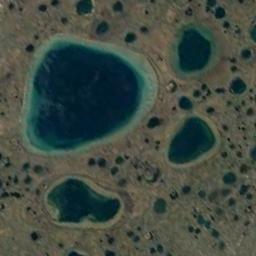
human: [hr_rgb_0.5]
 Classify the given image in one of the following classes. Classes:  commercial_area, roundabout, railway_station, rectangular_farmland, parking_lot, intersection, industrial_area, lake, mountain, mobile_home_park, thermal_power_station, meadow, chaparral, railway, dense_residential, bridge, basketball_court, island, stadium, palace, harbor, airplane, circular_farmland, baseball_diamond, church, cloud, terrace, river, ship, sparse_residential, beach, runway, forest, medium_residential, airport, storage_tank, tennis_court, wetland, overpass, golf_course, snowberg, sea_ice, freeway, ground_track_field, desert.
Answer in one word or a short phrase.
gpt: lake